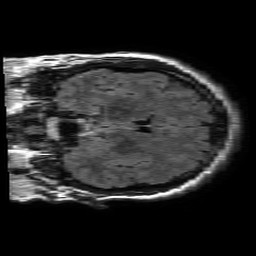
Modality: FLAIR
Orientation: coronal
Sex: female
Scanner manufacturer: philips
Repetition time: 11 s
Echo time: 0.125 s